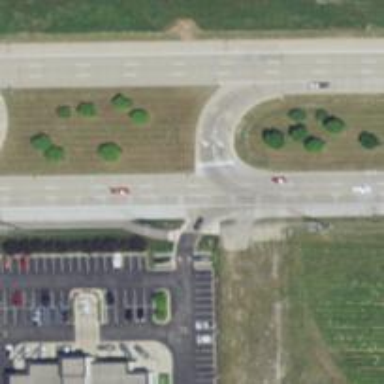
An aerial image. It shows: Asphalt trunk link road.